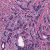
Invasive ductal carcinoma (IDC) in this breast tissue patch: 1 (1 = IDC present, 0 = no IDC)